Question: i am new with <URL> handle if lets say i have multiple table, does it mean that i need to create multiple databases? Because from my understanding in pouchdb a database can store a lot of documents, but a document mean a row in sql or am i misunderstood?

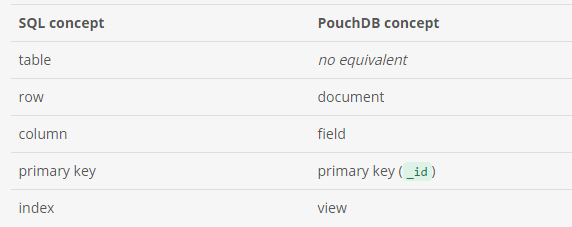
Answer: > ... does it mean that i need to create multiple databases?
No.
> ... a document mean a row in sql or am i misunderstood?
That's right. The SQL table defines column header (name and type) - that are the JSON property names of the doc.
So, all docs (rows) (a so called "schema") are the equivalent of your SQL table. You can have as much different schemata in one database as you want (visit json-schema.org for some inspiration).
How to request them separately? Create CouchDB views! You can get all/some "rows" of your tabular data (docs with the same schema) with one request as you know it from SQL.
To write such views easily the property 'type' is very common for CouchDB docs. Your known name from a SQL table can be your type like 'doc.type: "animal"'
Your view names will be maybe 'animalByName' or 'animalByWeight'. Depends on your needs.